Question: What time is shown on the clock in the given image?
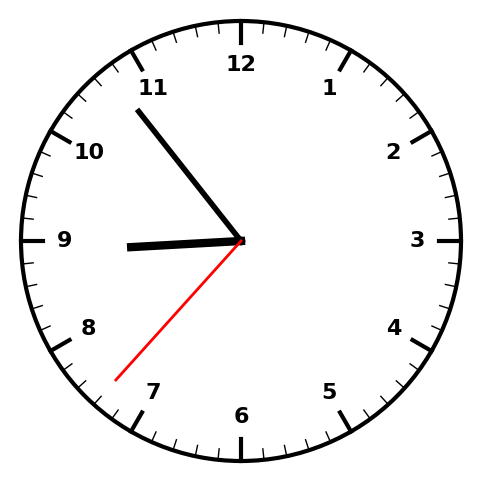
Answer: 08:53:37